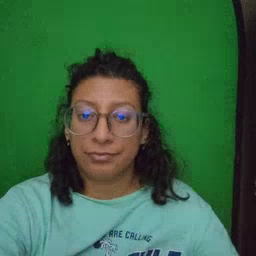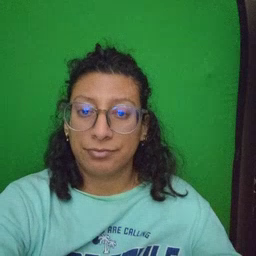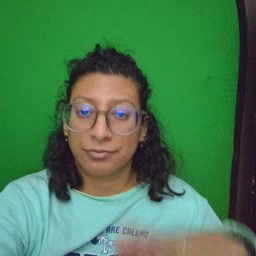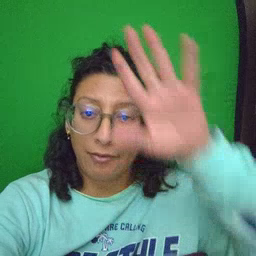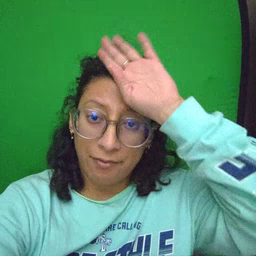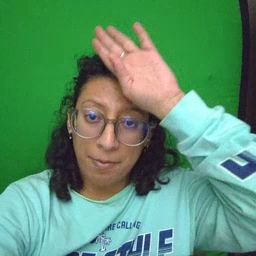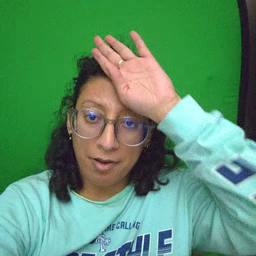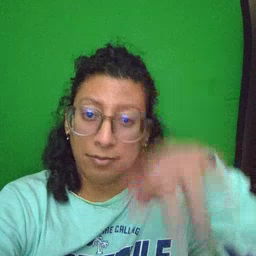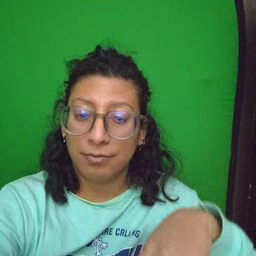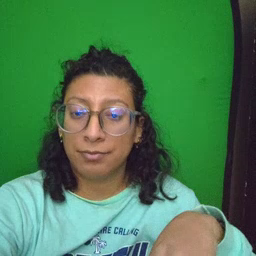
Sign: fireman